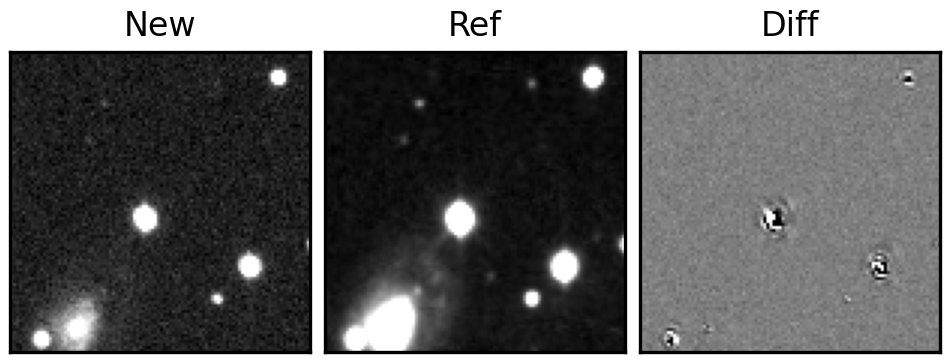
Label: bogus